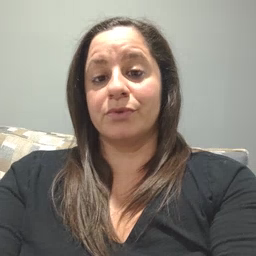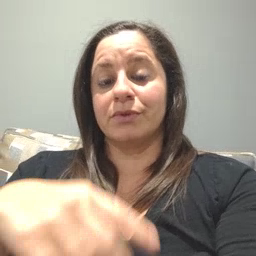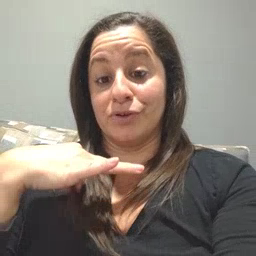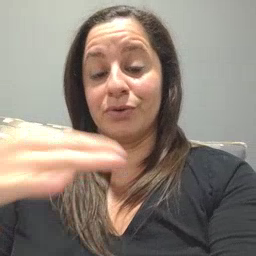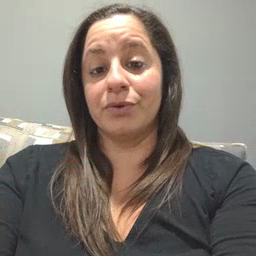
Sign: shirt